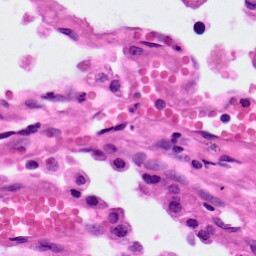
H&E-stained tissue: Lung